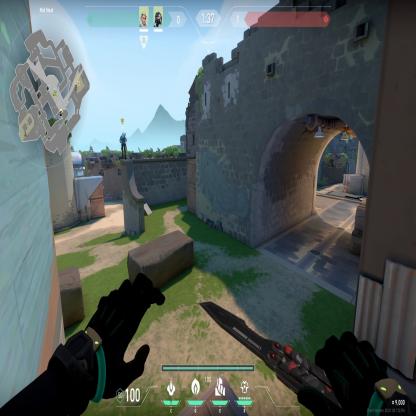
Label: teammate